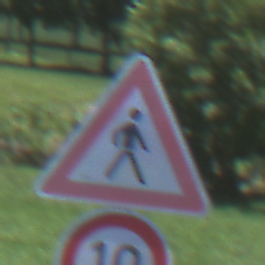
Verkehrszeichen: FussgaengerLinks
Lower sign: Geschwindigkeit10
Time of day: Midday
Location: Outdoor (Nature)
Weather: Clear
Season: Summer
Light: Natural